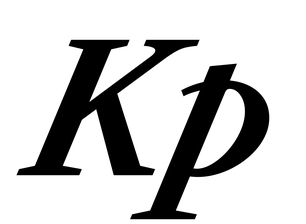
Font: LibreCaslonText-Italic_Bold_Italic